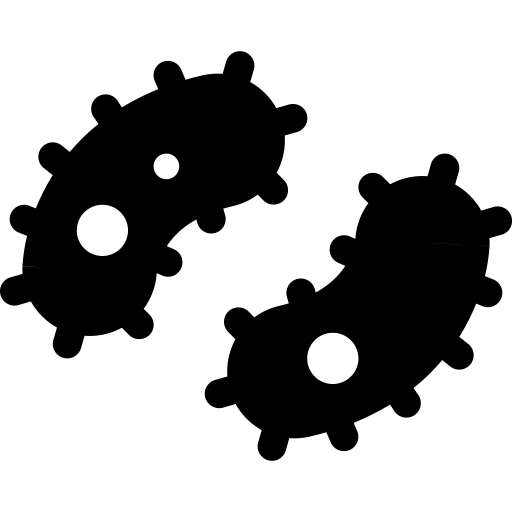
Tags: icon, FontAwesome, fa-icon, solid, bacteria